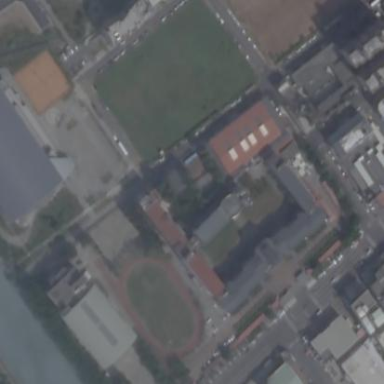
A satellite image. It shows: School that also serves as assembly point in case of emergency. It provides shelter facilities as well.